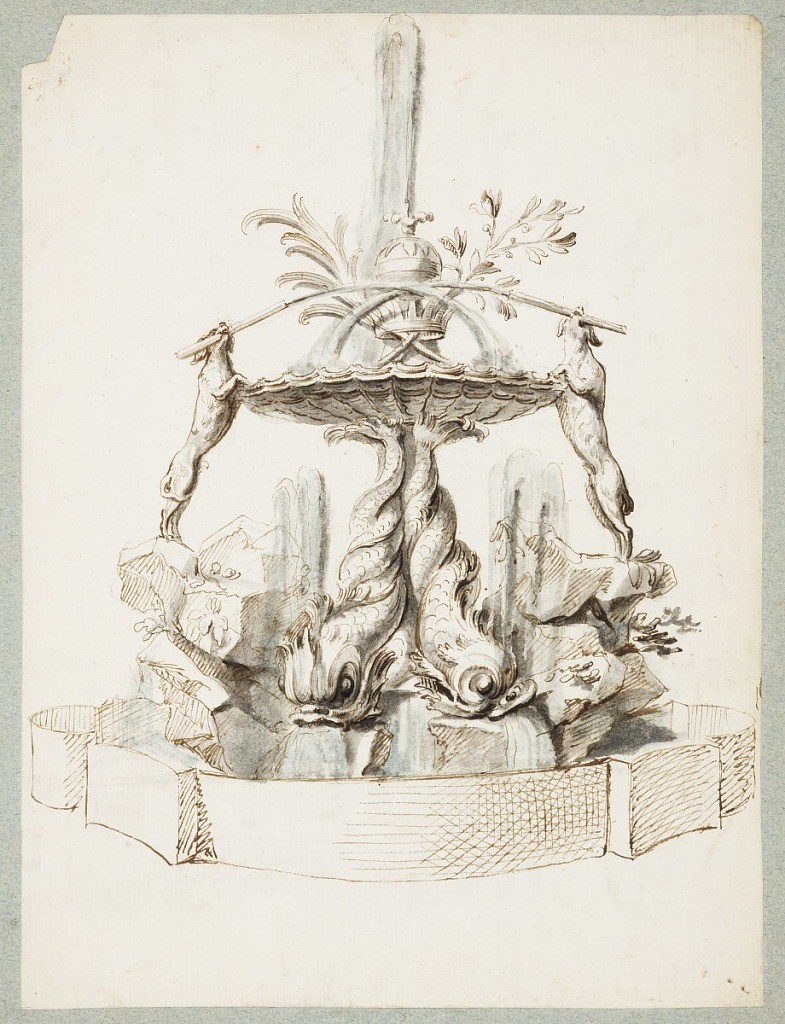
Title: Design for a Fountain Supported by Dolphins and Two Dogs
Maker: Gilles-Marie Oppenord, French, 1672–1742
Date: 1690s
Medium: Pen and ink, watercolor on paper
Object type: Album page
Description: Jet of water from sphere atop shell-like tier supported by two upside-down entwined dolphins.  water from dolphins' mouths flows into pool at base.  Two dogs (one on each side) stand on rocky base with their front paws at tier rim.  Each dog holds in its mouth a brach from which water spouts.

One sheet of paper drawn on recto and verso, mounted onto an album page with window cutout to see verso.